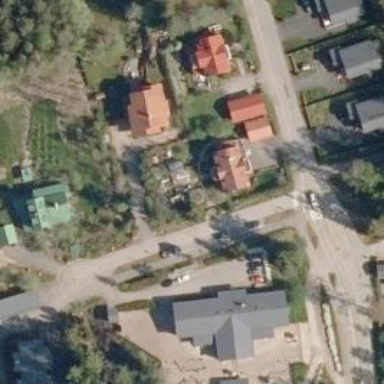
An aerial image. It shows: Kindergarten.